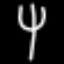
Label: fork